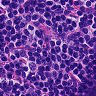
Metastatic tissue present: no